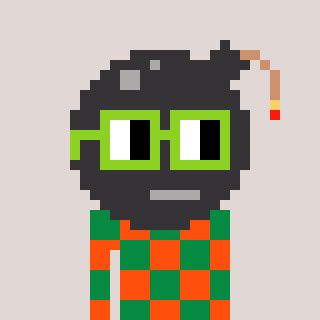
a pixel art character with square light green glasses, a bomb-shaped head and a orange-colored body on a warm background